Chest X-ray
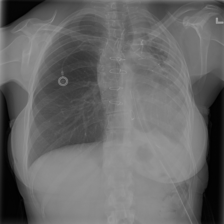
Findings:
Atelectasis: negative
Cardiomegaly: negative
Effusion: negative
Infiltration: negative
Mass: negative
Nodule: negative
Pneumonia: negative
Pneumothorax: negative
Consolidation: negative
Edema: negative
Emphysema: negative
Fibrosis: negative
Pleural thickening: negative
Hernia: negative